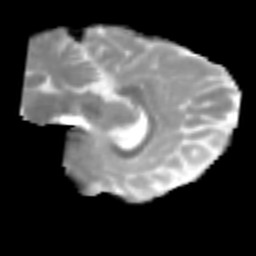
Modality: MD
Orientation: sagittal
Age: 21
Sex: female
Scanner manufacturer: siemens
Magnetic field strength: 3 T
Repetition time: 2.3 s
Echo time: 0.085 s